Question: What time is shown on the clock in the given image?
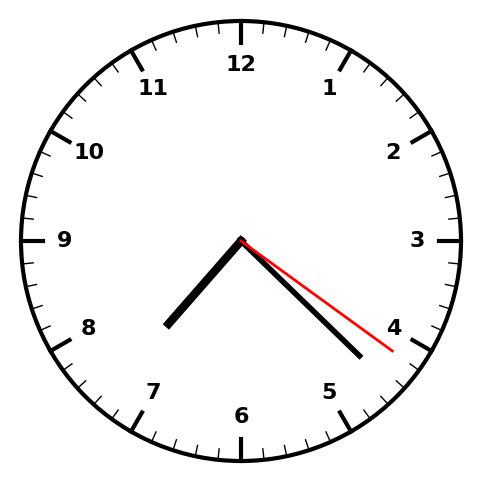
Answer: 07:22:21